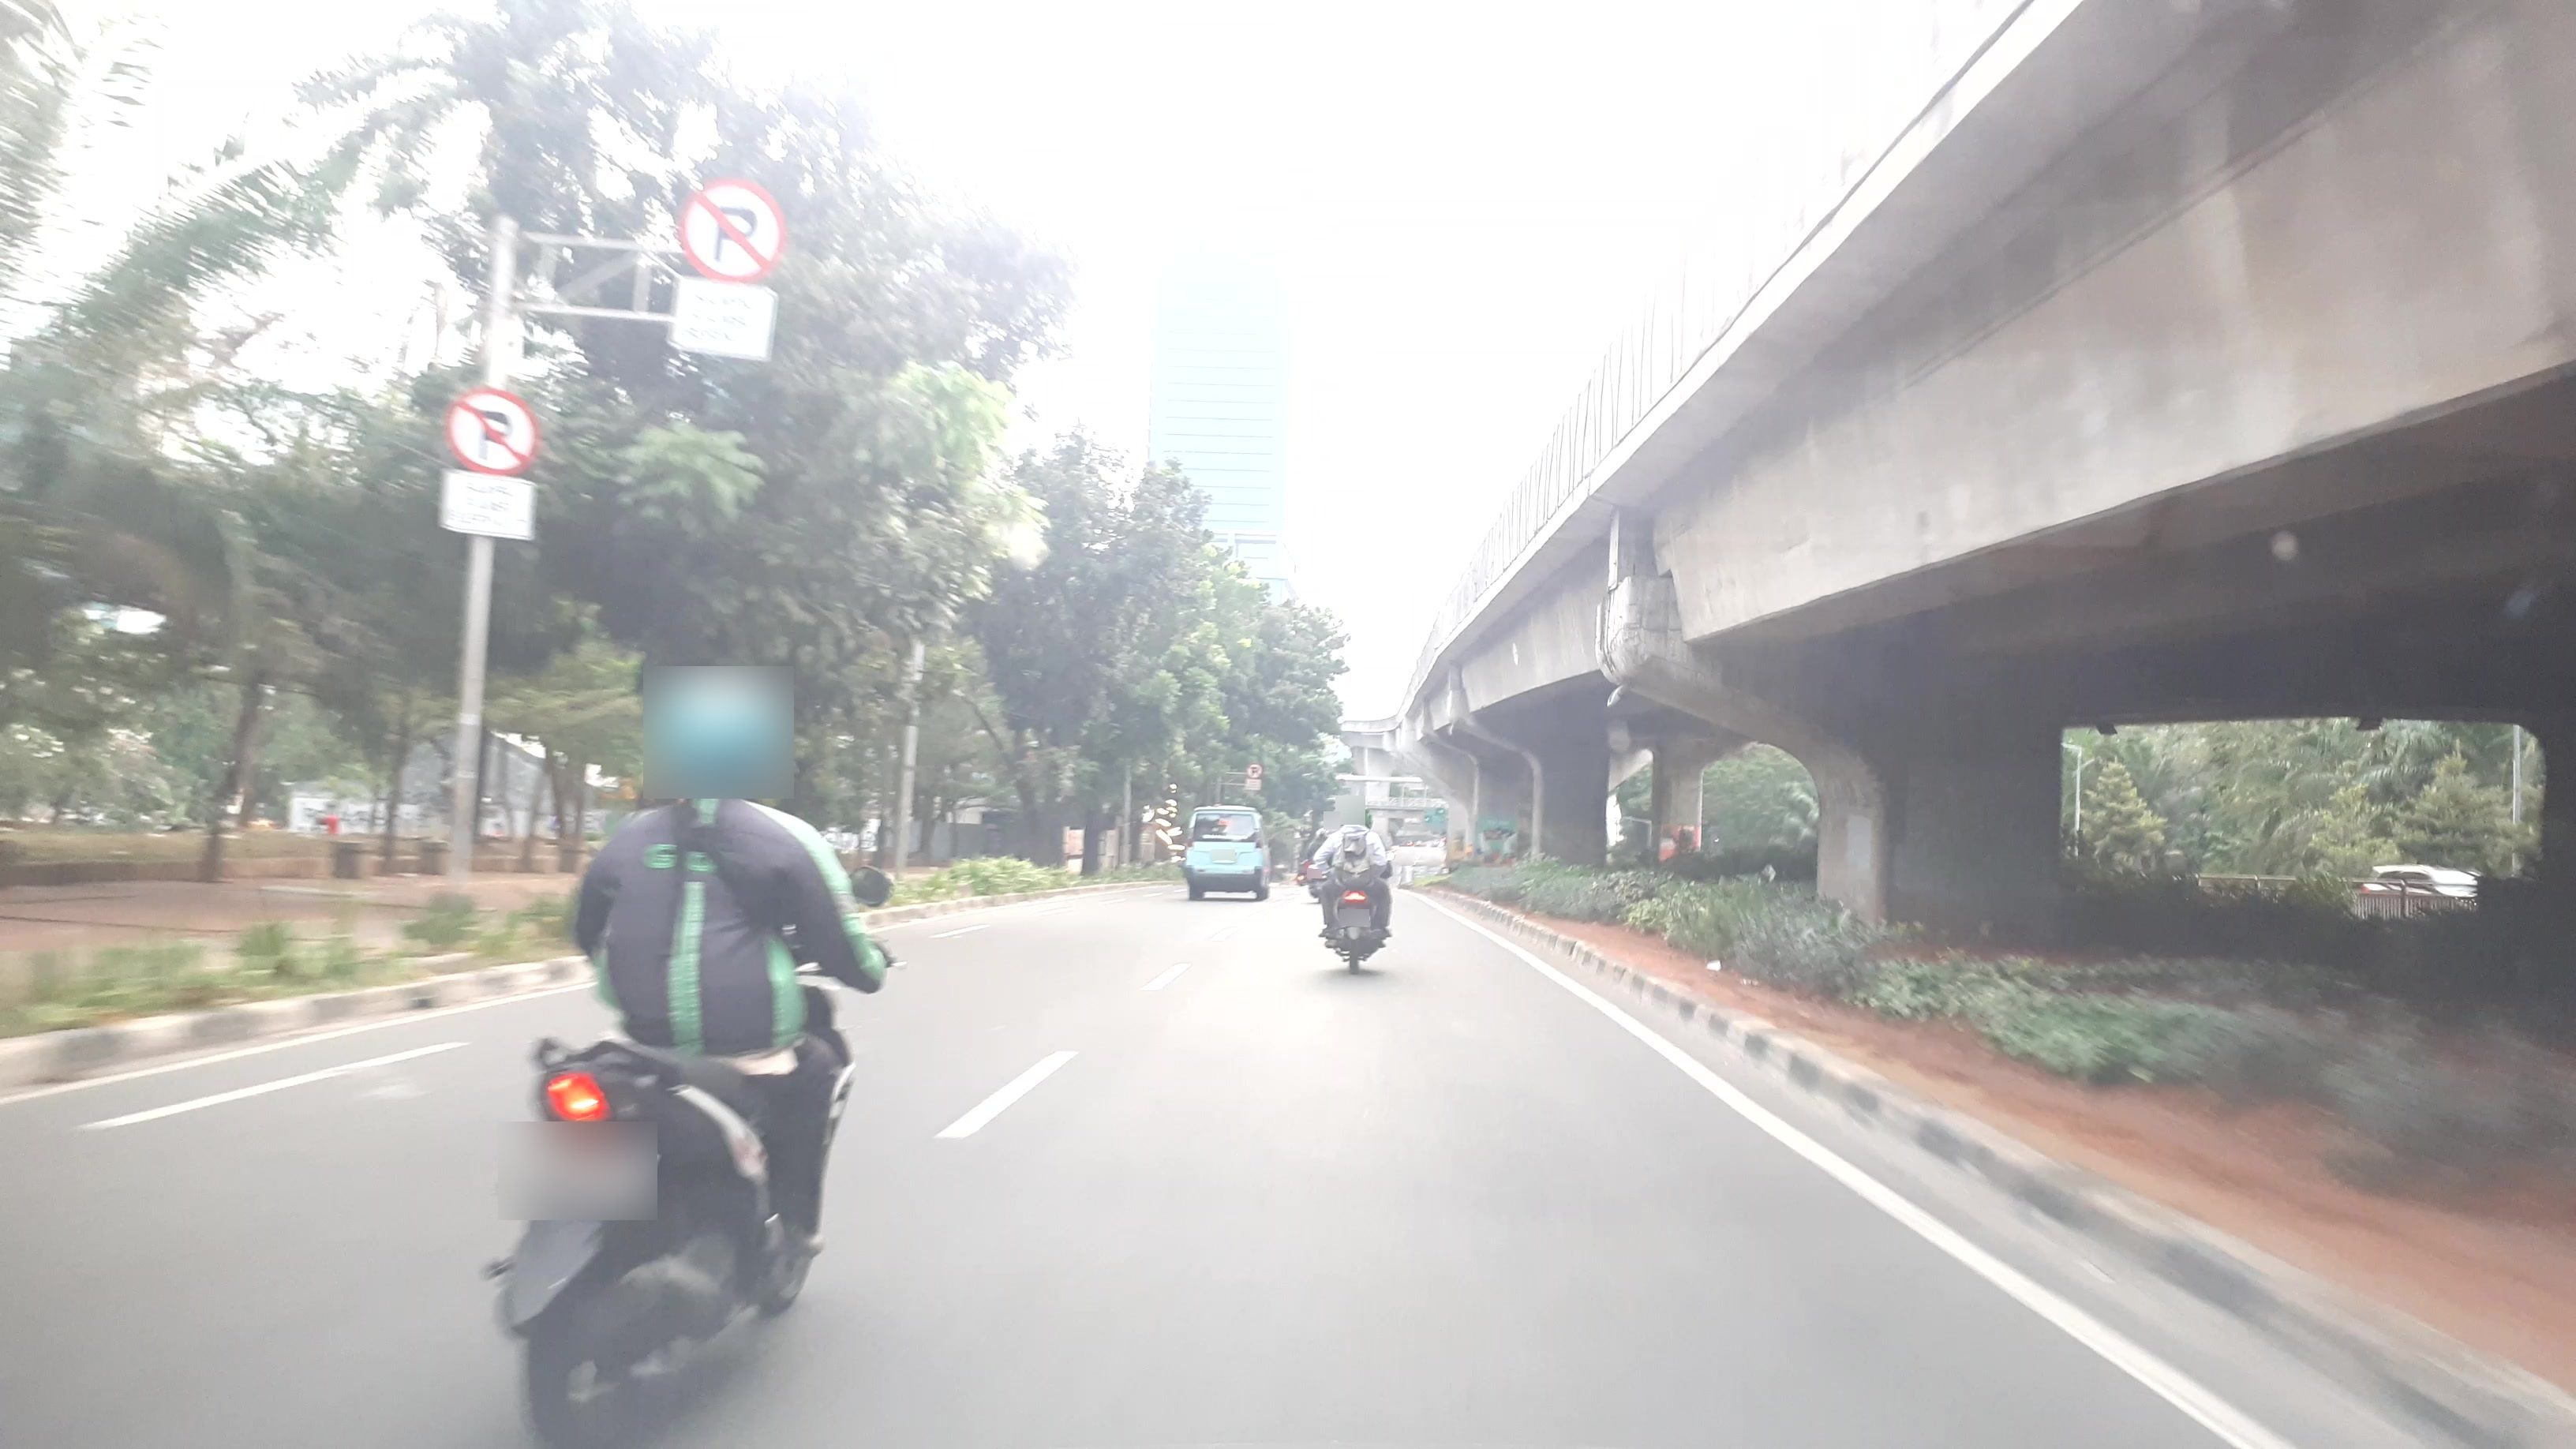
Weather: clear
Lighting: day
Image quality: good
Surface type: driving surface
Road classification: primary
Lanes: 2, 4
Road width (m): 8
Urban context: urban centre
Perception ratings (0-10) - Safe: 6.2, Lively: 5.57, Beautiful: 1.89, Boring: 5.82, Depressing: 3.05, Wealthy: 2.71